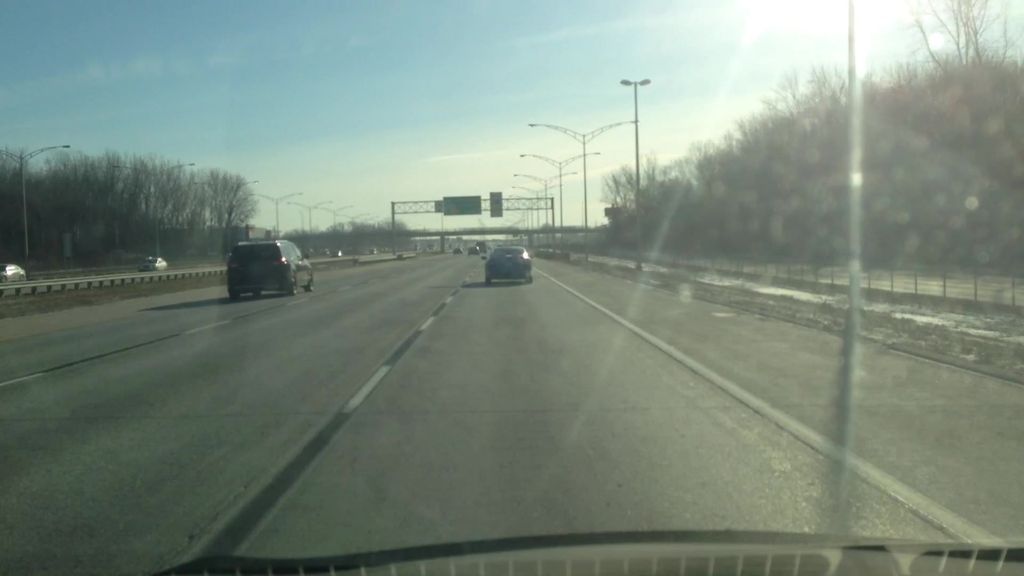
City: montreal